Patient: sex F, age 27
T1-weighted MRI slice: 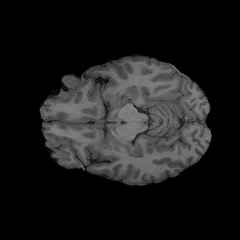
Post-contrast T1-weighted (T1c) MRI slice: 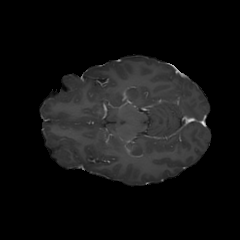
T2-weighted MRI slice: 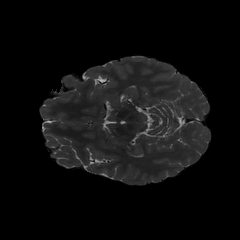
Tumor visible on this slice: no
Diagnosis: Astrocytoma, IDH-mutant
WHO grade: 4